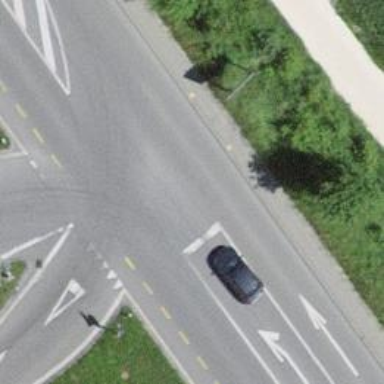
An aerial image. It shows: Primary highway with asphalt surface and lanes for cycling on both sides.